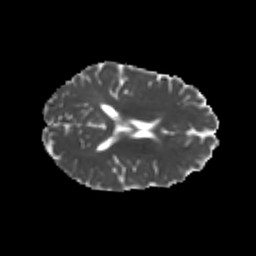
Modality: MD
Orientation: axial
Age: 22
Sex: female
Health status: healthy
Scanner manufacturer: philips
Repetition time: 7.404 s
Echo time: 0.0863 s